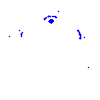
Particle: pion